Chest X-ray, PA view. Patient: 42 years old, sex M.
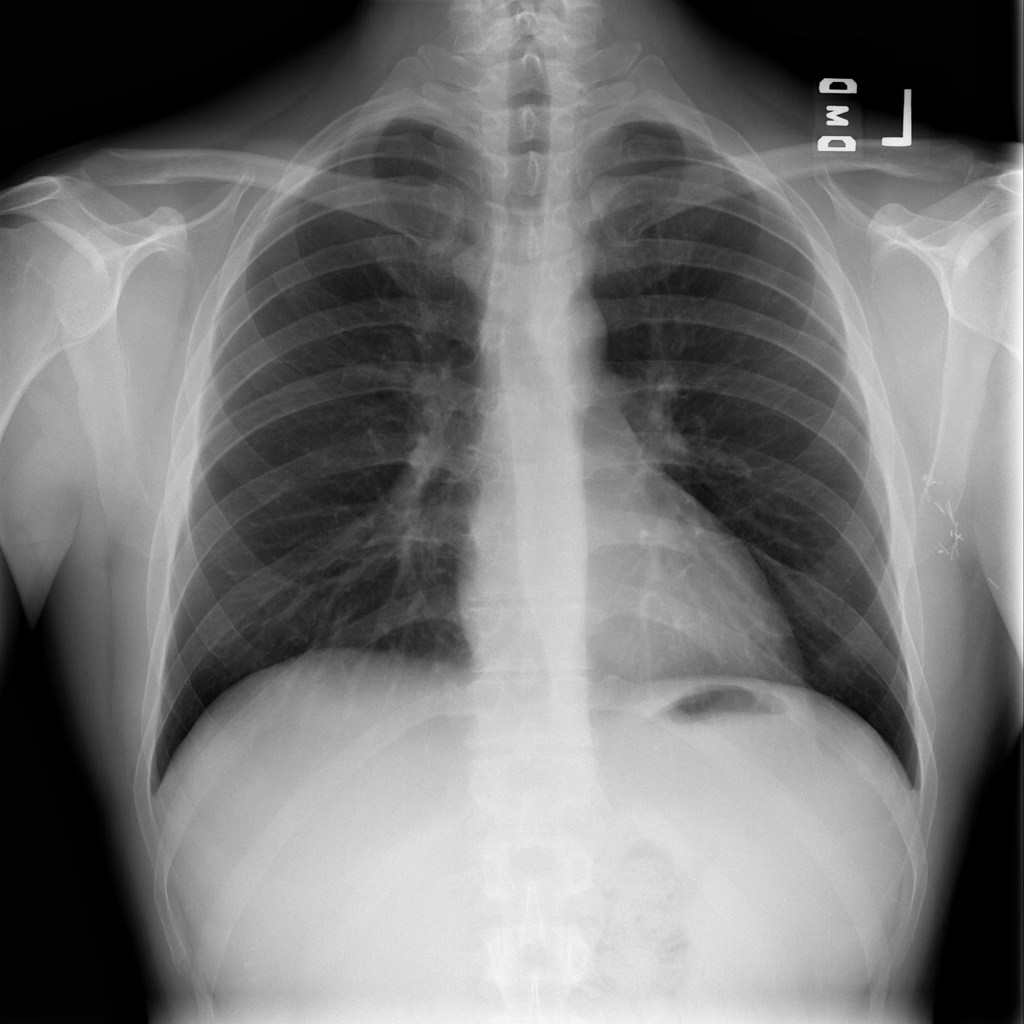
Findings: No Finding